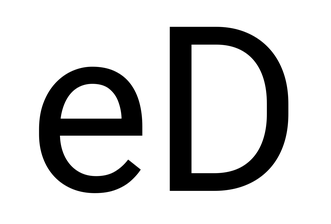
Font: Roboto_Regular